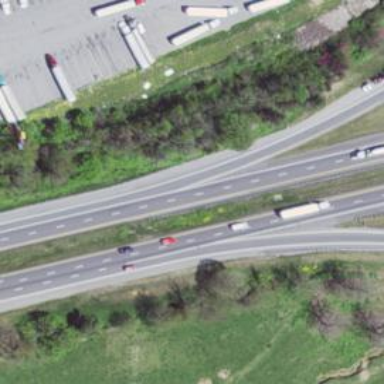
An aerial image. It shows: Motorway junction.